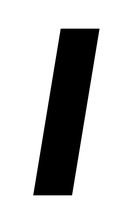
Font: Inter-Italic_ExtraBold_Italic